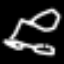
Label: frog